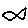
Label: fish